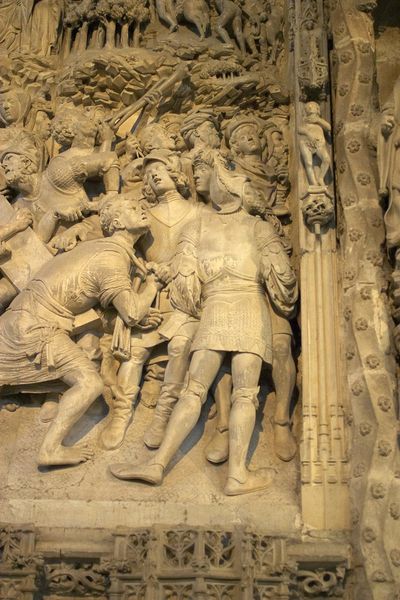
Titel: Kathedrale von Burgos
Künstler: Juan de Colonia
Standort: Burgos (EU - E); Burgos, Kathedrale (EU - E)
Schlagwörter: kampf, mann, nackt, menschen, ausschnitt, blumen, kleider, männer, säule, säulen, menge, ornament, alt, stein, kirche, gewand, engel, relief, figuren, angst, krieg, könig, soldaten, detail, knochen, kreuz, dom, barfuß, soldat, waffe, helm, ritter, rüstung, helme, harnisch, statuen, sandstein, mittelalter, krieger, heilige, bitte, erbarmen, stien, viele menschen, hochrelief